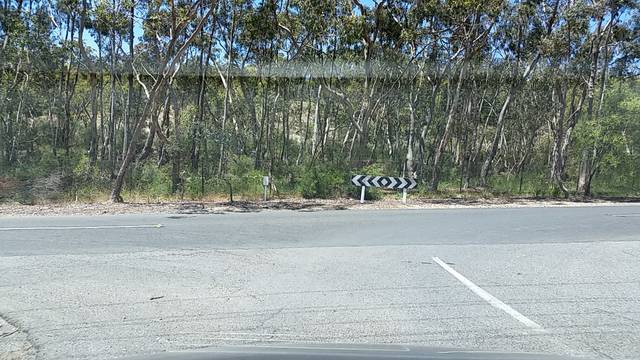
Region: Australia
Coordinates: -34.99, 138.694